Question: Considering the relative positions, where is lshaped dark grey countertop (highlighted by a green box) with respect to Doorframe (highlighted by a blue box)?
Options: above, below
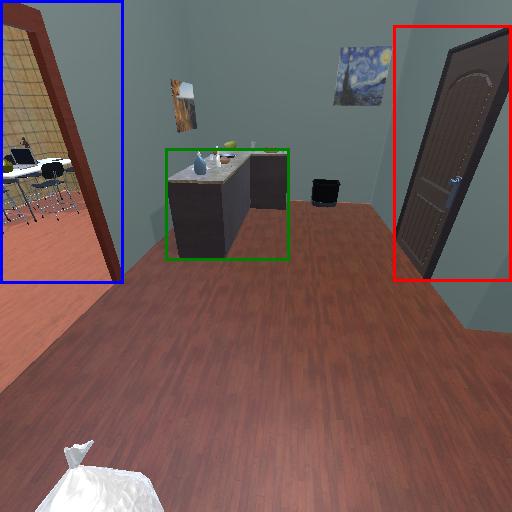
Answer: above